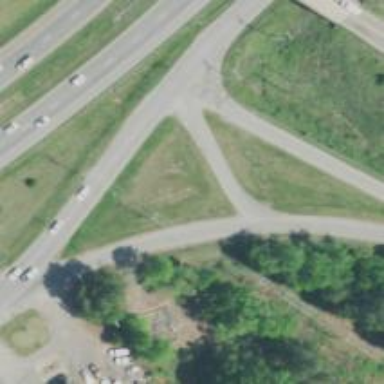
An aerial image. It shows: Secondary link road with asphalt surface.